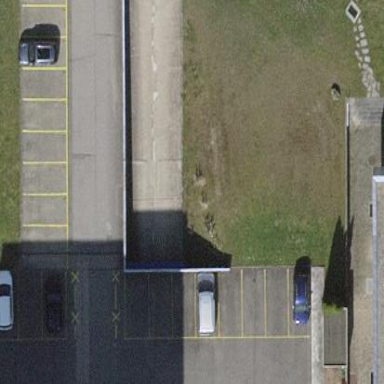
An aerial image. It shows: Parking area with surface.